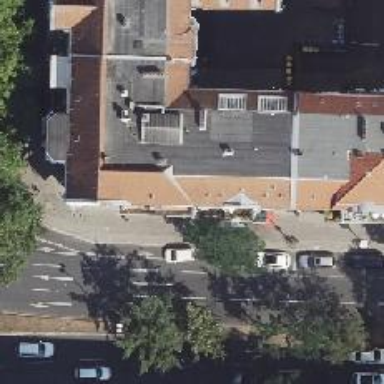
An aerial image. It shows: Beauty shop.